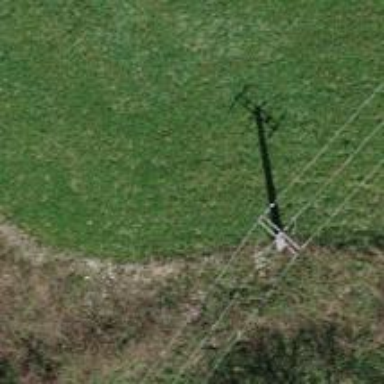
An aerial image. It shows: Straight power pole.